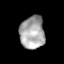
Tissue: lung
Cell type: Epithelial cells
Senescence score: 0.183
Nuclear area (px): 794
Mean DAPI intensity: 166.596